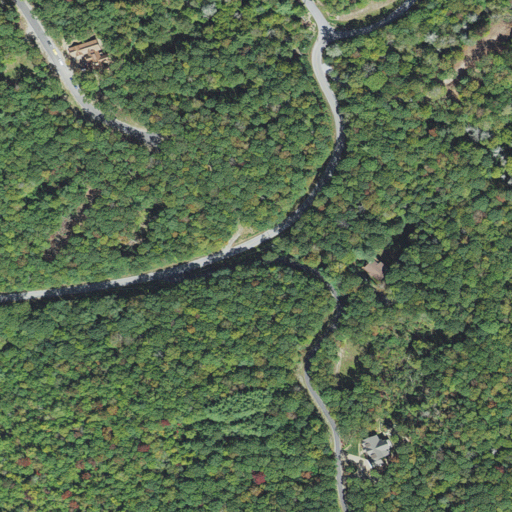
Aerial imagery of gap in North Carolina named Double Knob Gap containing deciduous forest, open development, mixed forest, and medium intensity development